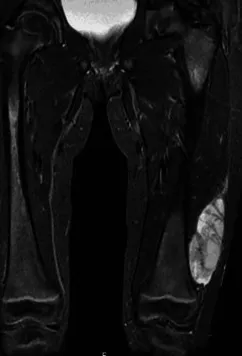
A. Coronal view of MRI shows a well-defined hyper-intense soft tissue mass with marked enhancement at the lateral lower left thigh.
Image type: radiology (mri)